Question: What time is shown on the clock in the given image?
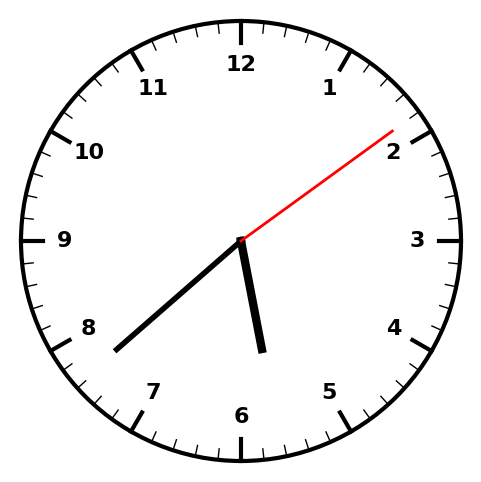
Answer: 05:38:09